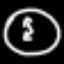
Label: clock